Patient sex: M
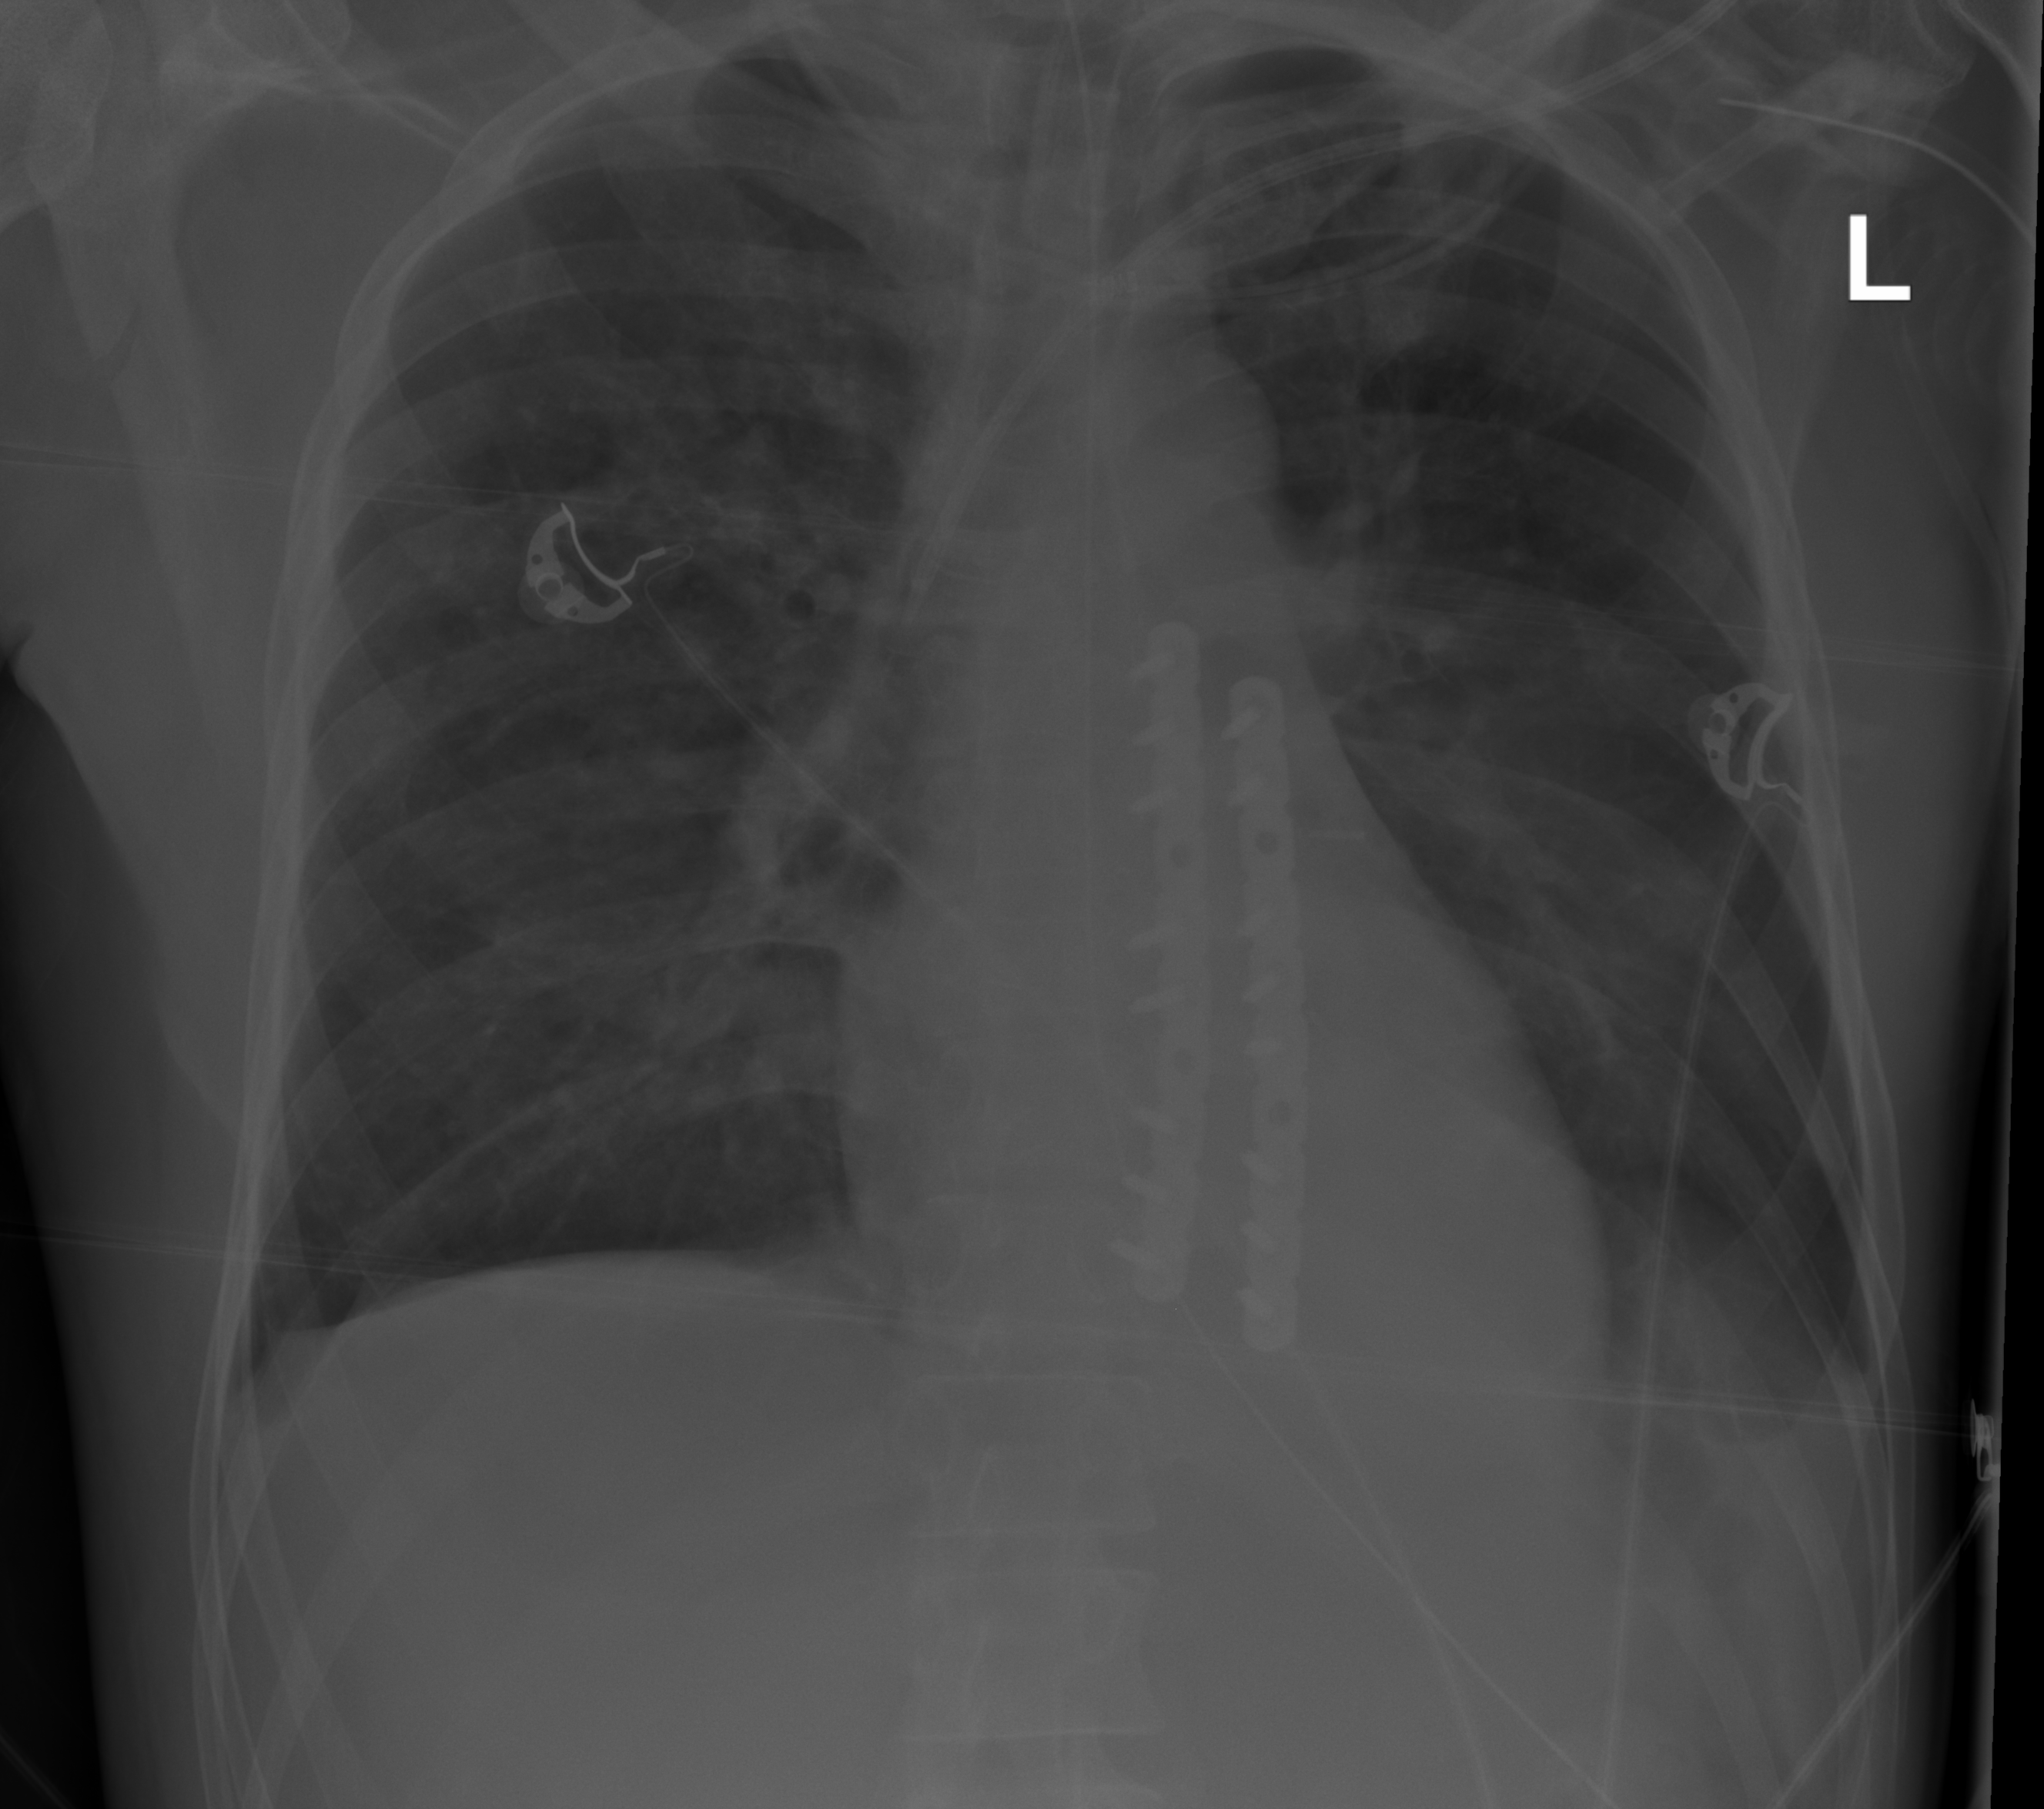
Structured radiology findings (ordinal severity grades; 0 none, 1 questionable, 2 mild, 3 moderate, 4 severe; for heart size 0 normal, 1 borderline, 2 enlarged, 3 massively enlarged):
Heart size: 0
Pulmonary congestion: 0
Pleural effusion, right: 1
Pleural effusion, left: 2
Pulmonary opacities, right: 0
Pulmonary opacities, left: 0
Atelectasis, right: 2
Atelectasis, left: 2